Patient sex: M
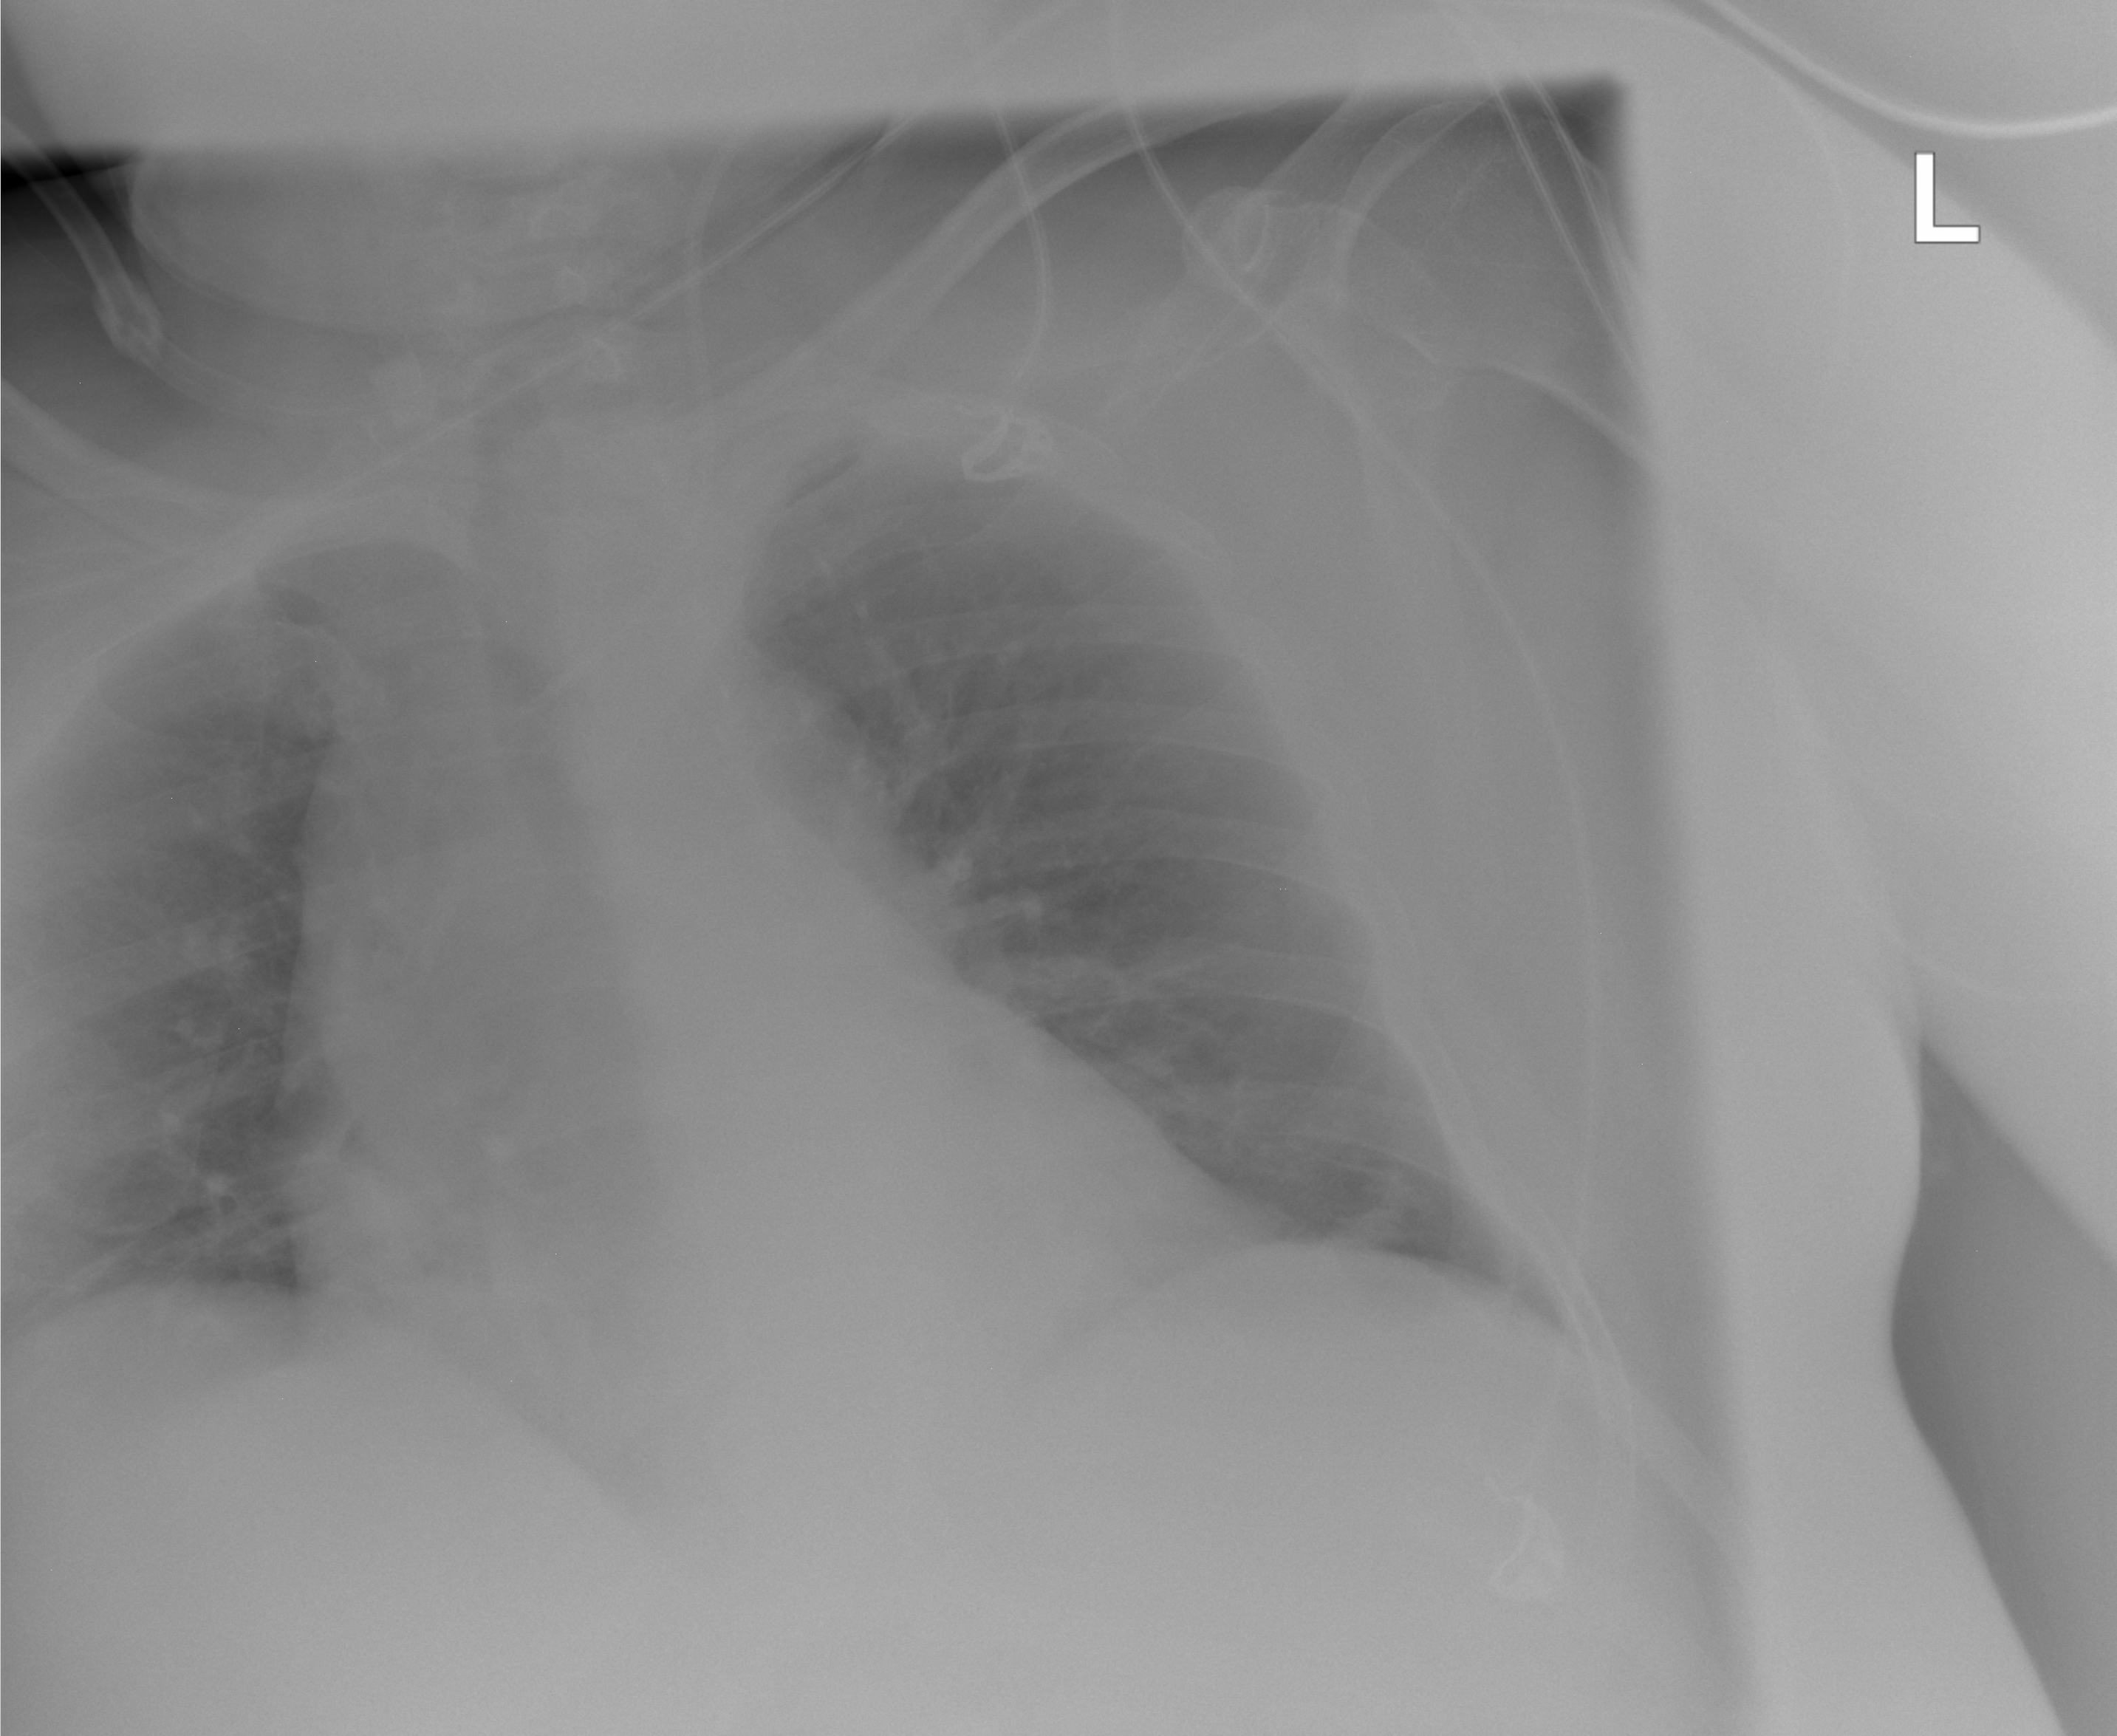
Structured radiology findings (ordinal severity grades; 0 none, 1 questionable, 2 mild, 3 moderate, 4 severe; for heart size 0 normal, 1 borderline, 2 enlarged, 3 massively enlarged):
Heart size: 1
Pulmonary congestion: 0
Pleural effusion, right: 0
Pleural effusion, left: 0
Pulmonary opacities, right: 0
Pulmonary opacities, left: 0
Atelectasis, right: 1
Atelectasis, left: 1